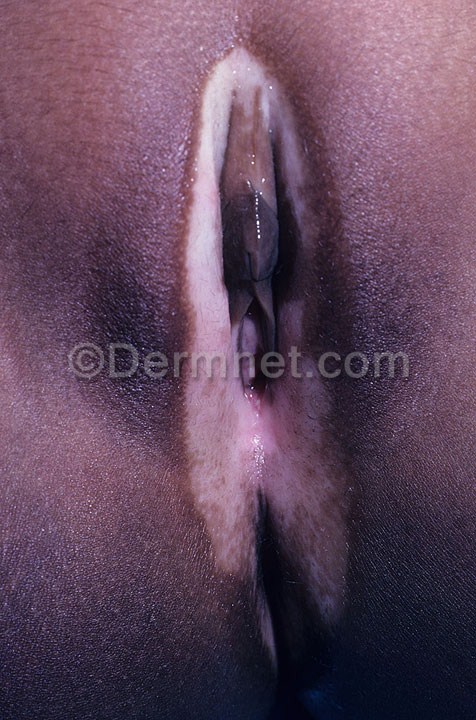
Disease: Light Diseases and Disorders of Pigmentation